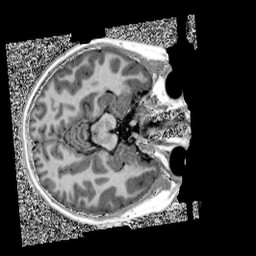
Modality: UNIT1
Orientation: axial
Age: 10
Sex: male
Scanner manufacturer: siemens
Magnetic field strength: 3 T
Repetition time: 4 s
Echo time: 0.00303 s